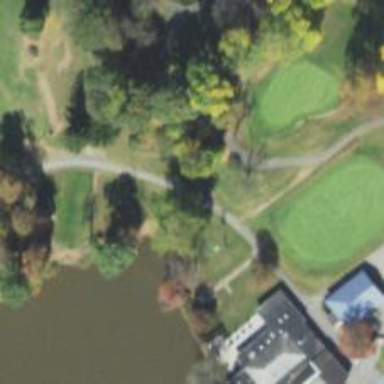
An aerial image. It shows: Path designated for golf carts.